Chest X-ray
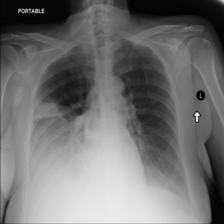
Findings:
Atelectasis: negative
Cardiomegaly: negative
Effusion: negative
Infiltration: negative
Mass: negative
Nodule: negative
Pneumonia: negative
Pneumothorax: negative
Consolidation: negative
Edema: negative
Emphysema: negative
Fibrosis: negative
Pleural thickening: negative
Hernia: negative